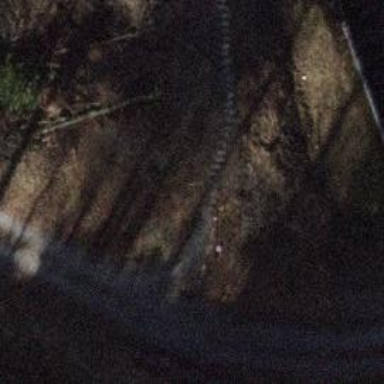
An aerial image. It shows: Path with pebblestone surface.